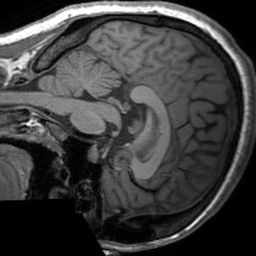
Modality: T1w
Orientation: sagittal
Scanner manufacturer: siemens
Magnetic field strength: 3 T
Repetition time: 1.54 s
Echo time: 0.00234 s